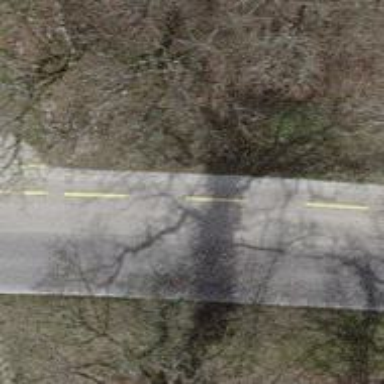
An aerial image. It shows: Secondary road with asphalt surface.